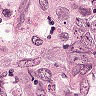
Metastatic tissue present: yes